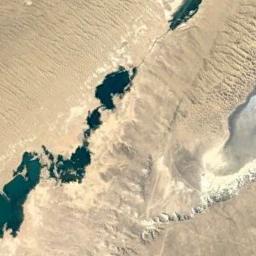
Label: desert